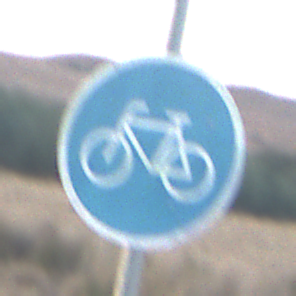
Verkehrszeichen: Radweg
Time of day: SunriseSunset
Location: Outdoor (Nature)
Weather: Clear
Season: Winter
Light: Natural